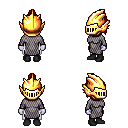
a pixel art fantasy rpg character, female body template, dark elf, purple skin, chain mail, white pants, red long topknot hairstyle, gold helm, black shoes, four views (front, back, left, right), 2x2 character sprite sheet, small pixel art, hard edges, no anti-aliasing